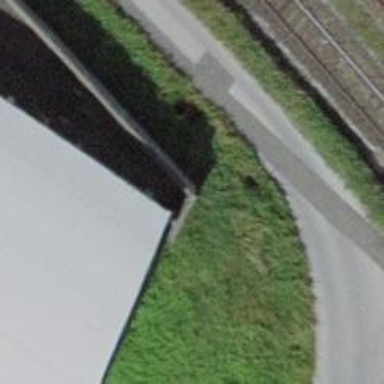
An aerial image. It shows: Wall barrier.